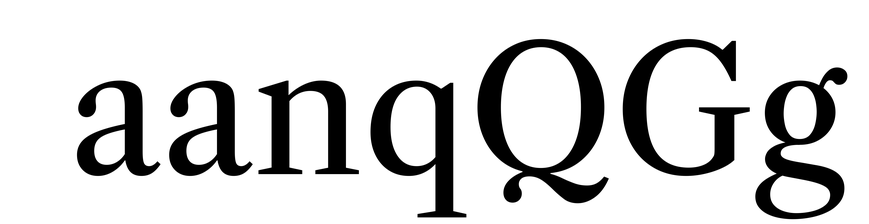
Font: LibreCaslonText_Regular